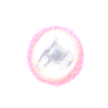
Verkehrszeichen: VerbotKraftraeder
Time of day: MorningAfternoon
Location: Roofed (Urban)
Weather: PartlyCloudy
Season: NotSpecified
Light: Natural